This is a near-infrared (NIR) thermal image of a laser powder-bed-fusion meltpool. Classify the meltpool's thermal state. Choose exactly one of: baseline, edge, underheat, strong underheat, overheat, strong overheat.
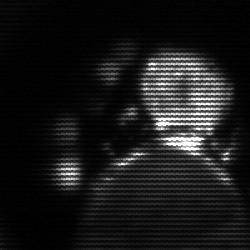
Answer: baseline